Interaction volume radius: 10 \u00c5
Interaction volume height: 30 \u00c5
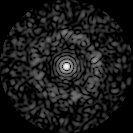
Disorder parameter: 0.827